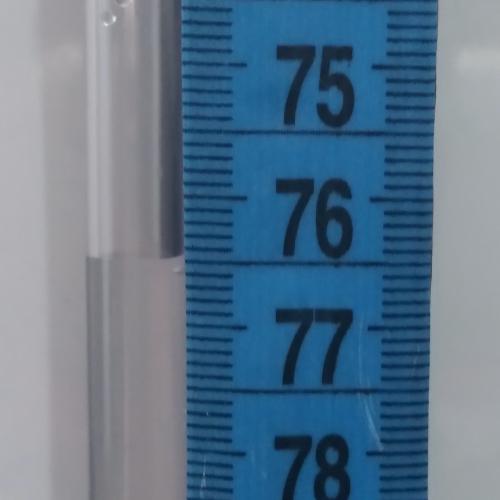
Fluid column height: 76.5 cm